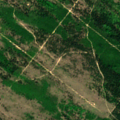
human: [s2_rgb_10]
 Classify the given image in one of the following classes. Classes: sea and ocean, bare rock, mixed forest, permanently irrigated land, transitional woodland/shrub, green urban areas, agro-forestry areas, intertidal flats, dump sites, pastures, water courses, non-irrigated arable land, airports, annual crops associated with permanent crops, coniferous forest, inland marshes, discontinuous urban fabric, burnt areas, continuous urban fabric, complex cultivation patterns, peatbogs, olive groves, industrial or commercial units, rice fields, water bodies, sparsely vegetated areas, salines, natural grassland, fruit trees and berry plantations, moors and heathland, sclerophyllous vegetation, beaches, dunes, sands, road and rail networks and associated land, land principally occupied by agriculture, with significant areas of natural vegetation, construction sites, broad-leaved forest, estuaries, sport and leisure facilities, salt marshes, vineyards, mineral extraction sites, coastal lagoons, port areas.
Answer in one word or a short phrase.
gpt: broad-leaved forest, coniferous forest, mixed forest, transitional woodland/shrub